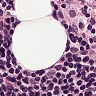
Metastatic tissue present: no